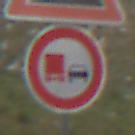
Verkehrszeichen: UeberholverbotKraftfahrzeuge
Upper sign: Steigung10
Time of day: Midday
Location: Outdoor (Nature)
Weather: Overcast
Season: NotSpecified
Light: Natural